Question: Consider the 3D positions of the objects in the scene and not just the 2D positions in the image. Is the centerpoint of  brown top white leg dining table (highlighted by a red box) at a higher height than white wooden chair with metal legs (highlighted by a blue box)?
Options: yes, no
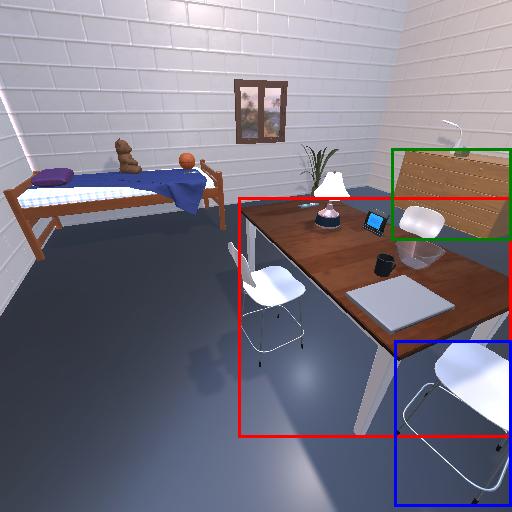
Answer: yes